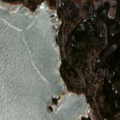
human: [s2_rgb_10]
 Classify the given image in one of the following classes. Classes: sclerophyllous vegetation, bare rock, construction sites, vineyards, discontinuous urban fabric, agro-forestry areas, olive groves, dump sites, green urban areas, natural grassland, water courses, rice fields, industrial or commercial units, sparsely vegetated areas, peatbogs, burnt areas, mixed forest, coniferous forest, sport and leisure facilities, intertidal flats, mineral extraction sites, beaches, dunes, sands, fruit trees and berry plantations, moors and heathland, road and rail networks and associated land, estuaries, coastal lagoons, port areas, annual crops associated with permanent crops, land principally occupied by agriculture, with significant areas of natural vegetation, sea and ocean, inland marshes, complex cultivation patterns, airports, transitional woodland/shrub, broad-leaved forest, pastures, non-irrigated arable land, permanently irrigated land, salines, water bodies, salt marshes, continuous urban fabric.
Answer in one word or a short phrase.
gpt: discontinuous urban fabric, coniferous forest, sea and ocean